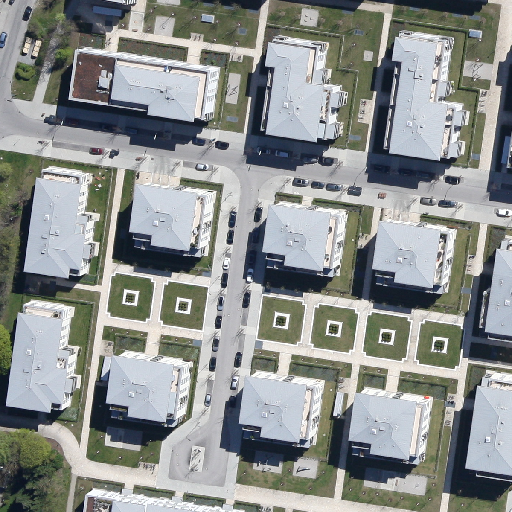
Referring expression: car driving on the road